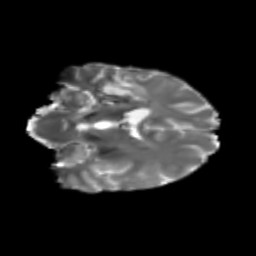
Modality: T2w
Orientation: coronal
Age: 42
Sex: male
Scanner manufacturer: siemens
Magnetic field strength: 3 T
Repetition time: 3.839 s
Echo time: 0.071 s